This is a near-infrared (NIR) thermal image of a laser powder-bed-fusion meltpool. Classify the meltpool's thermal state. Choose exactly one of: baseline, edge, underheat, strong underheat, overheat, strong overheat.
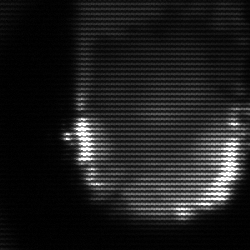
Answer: baseline